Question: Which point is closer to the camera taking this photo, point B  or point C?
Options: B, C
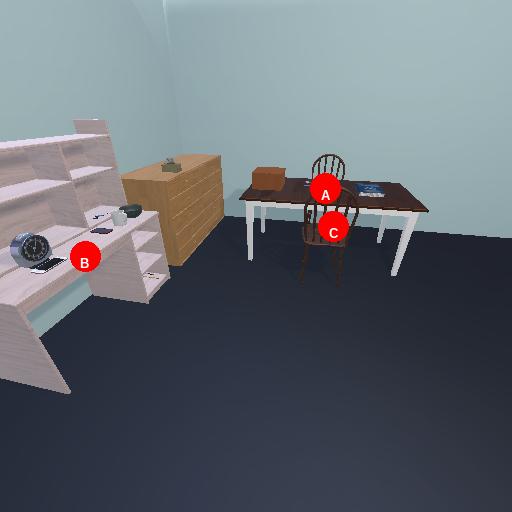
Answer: B